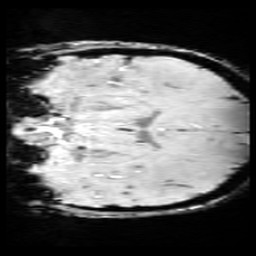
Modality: SWI
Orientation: coronal
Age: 13
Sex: male
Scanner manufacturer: siemens
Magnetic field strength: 3 T
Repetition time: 0.027 s
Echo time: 0.02 s